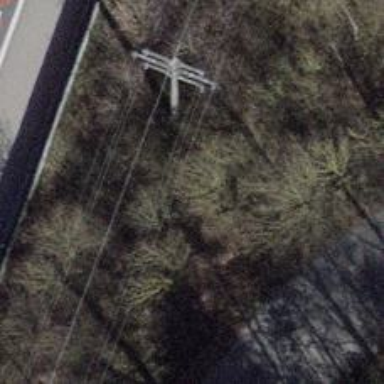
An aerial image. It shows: Concrete power pole.